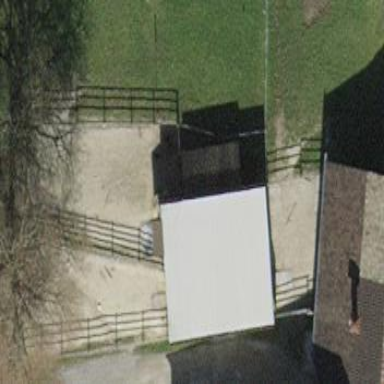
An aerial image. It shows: Shed building.